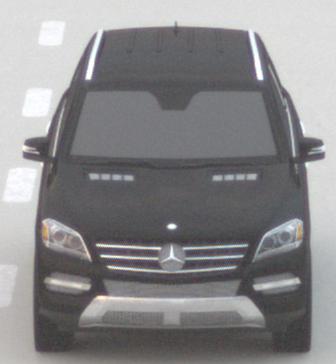
Make: Mercedes-Benz
Model: ML 350
Detailed model: M-Class (166)
Model produced from: 2011/11
Model produced until: 2014/10
Doors: 5
Color: black
Road condition: dry road
Daytime: sunrise or sunset
Contrast: low contrast